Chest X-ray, AP view. Patient: 26 years old, sex M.
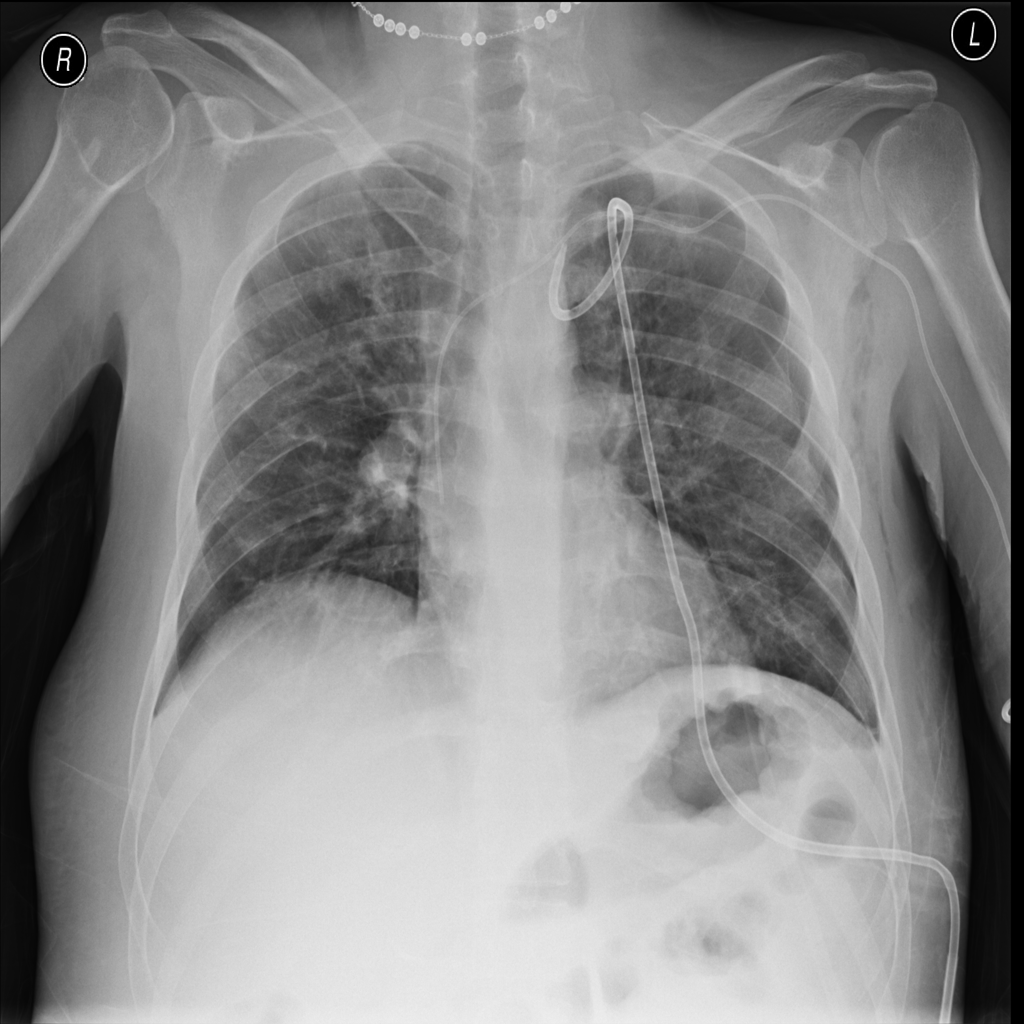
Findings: Pneumothorax